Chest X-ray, AP view. Patient: 39 years old, sex F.
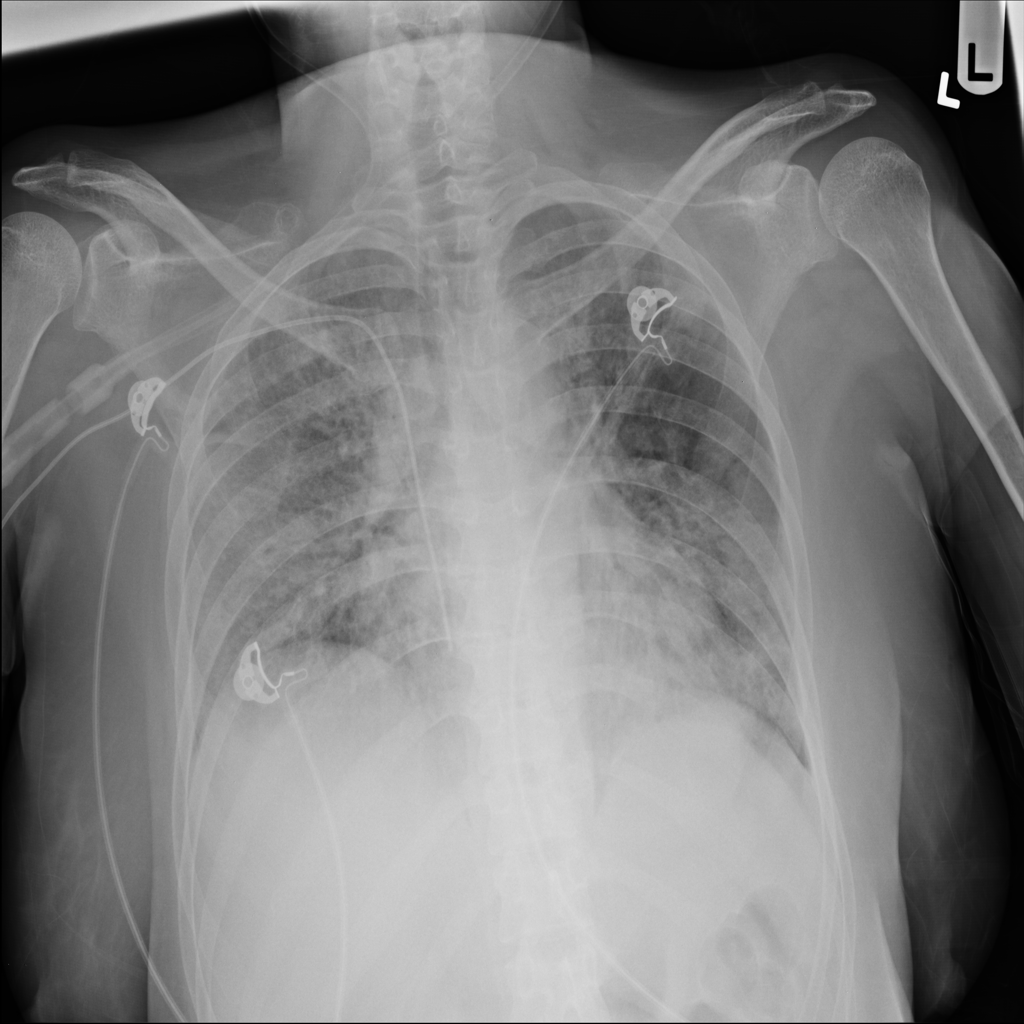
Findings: No Finding